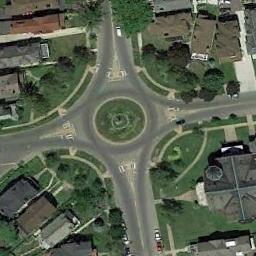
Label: roundabout